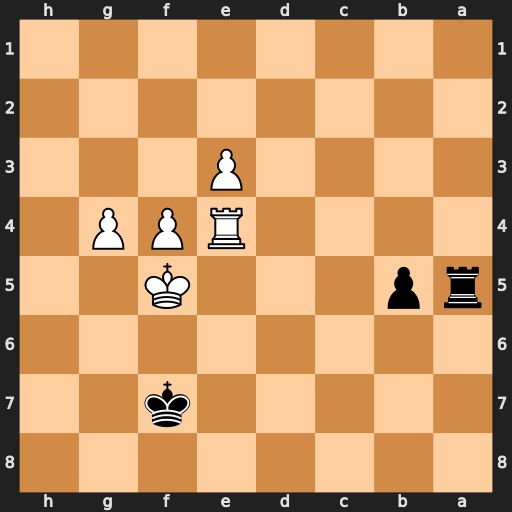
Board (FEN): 8/5k2/8/rp3K2/4RPP1/4P3/8/8
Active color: b
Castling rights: -
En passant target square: -
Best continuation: b4+ Re5 Rxe5+ Kxe5 b3